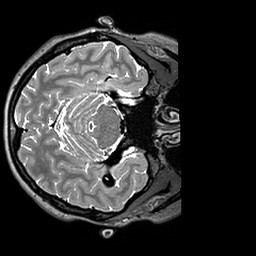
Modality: T2w
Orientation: axial
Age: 22
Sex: female
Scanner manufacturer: siemens
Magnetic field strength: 3 T
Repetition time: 3.2 s
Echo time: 0.408 s